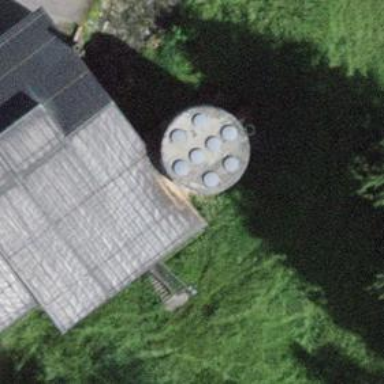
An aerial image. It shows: Building that serves as silo.